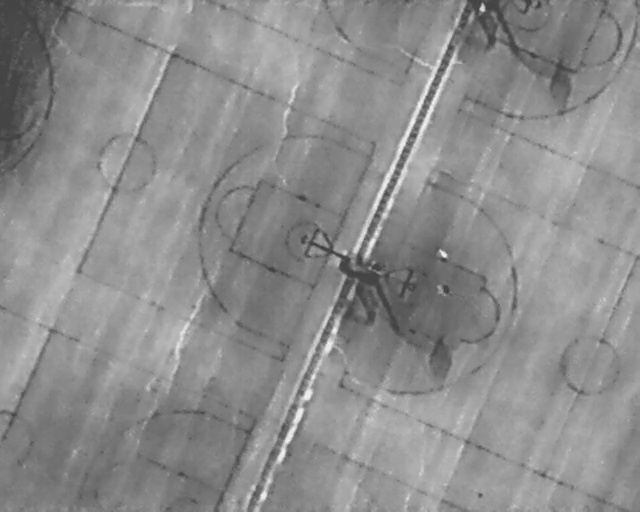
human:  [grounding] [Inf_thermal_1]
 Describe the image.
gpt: In the satellite image, there is  <ref>1 small person </ref> <box>[[74, 0, 76, 2, 2]]</box> located at top right,  <ref>1 medium person </ref> <box>[[67, 48, 70, 50, 2]]</box> located at center.